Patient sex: M
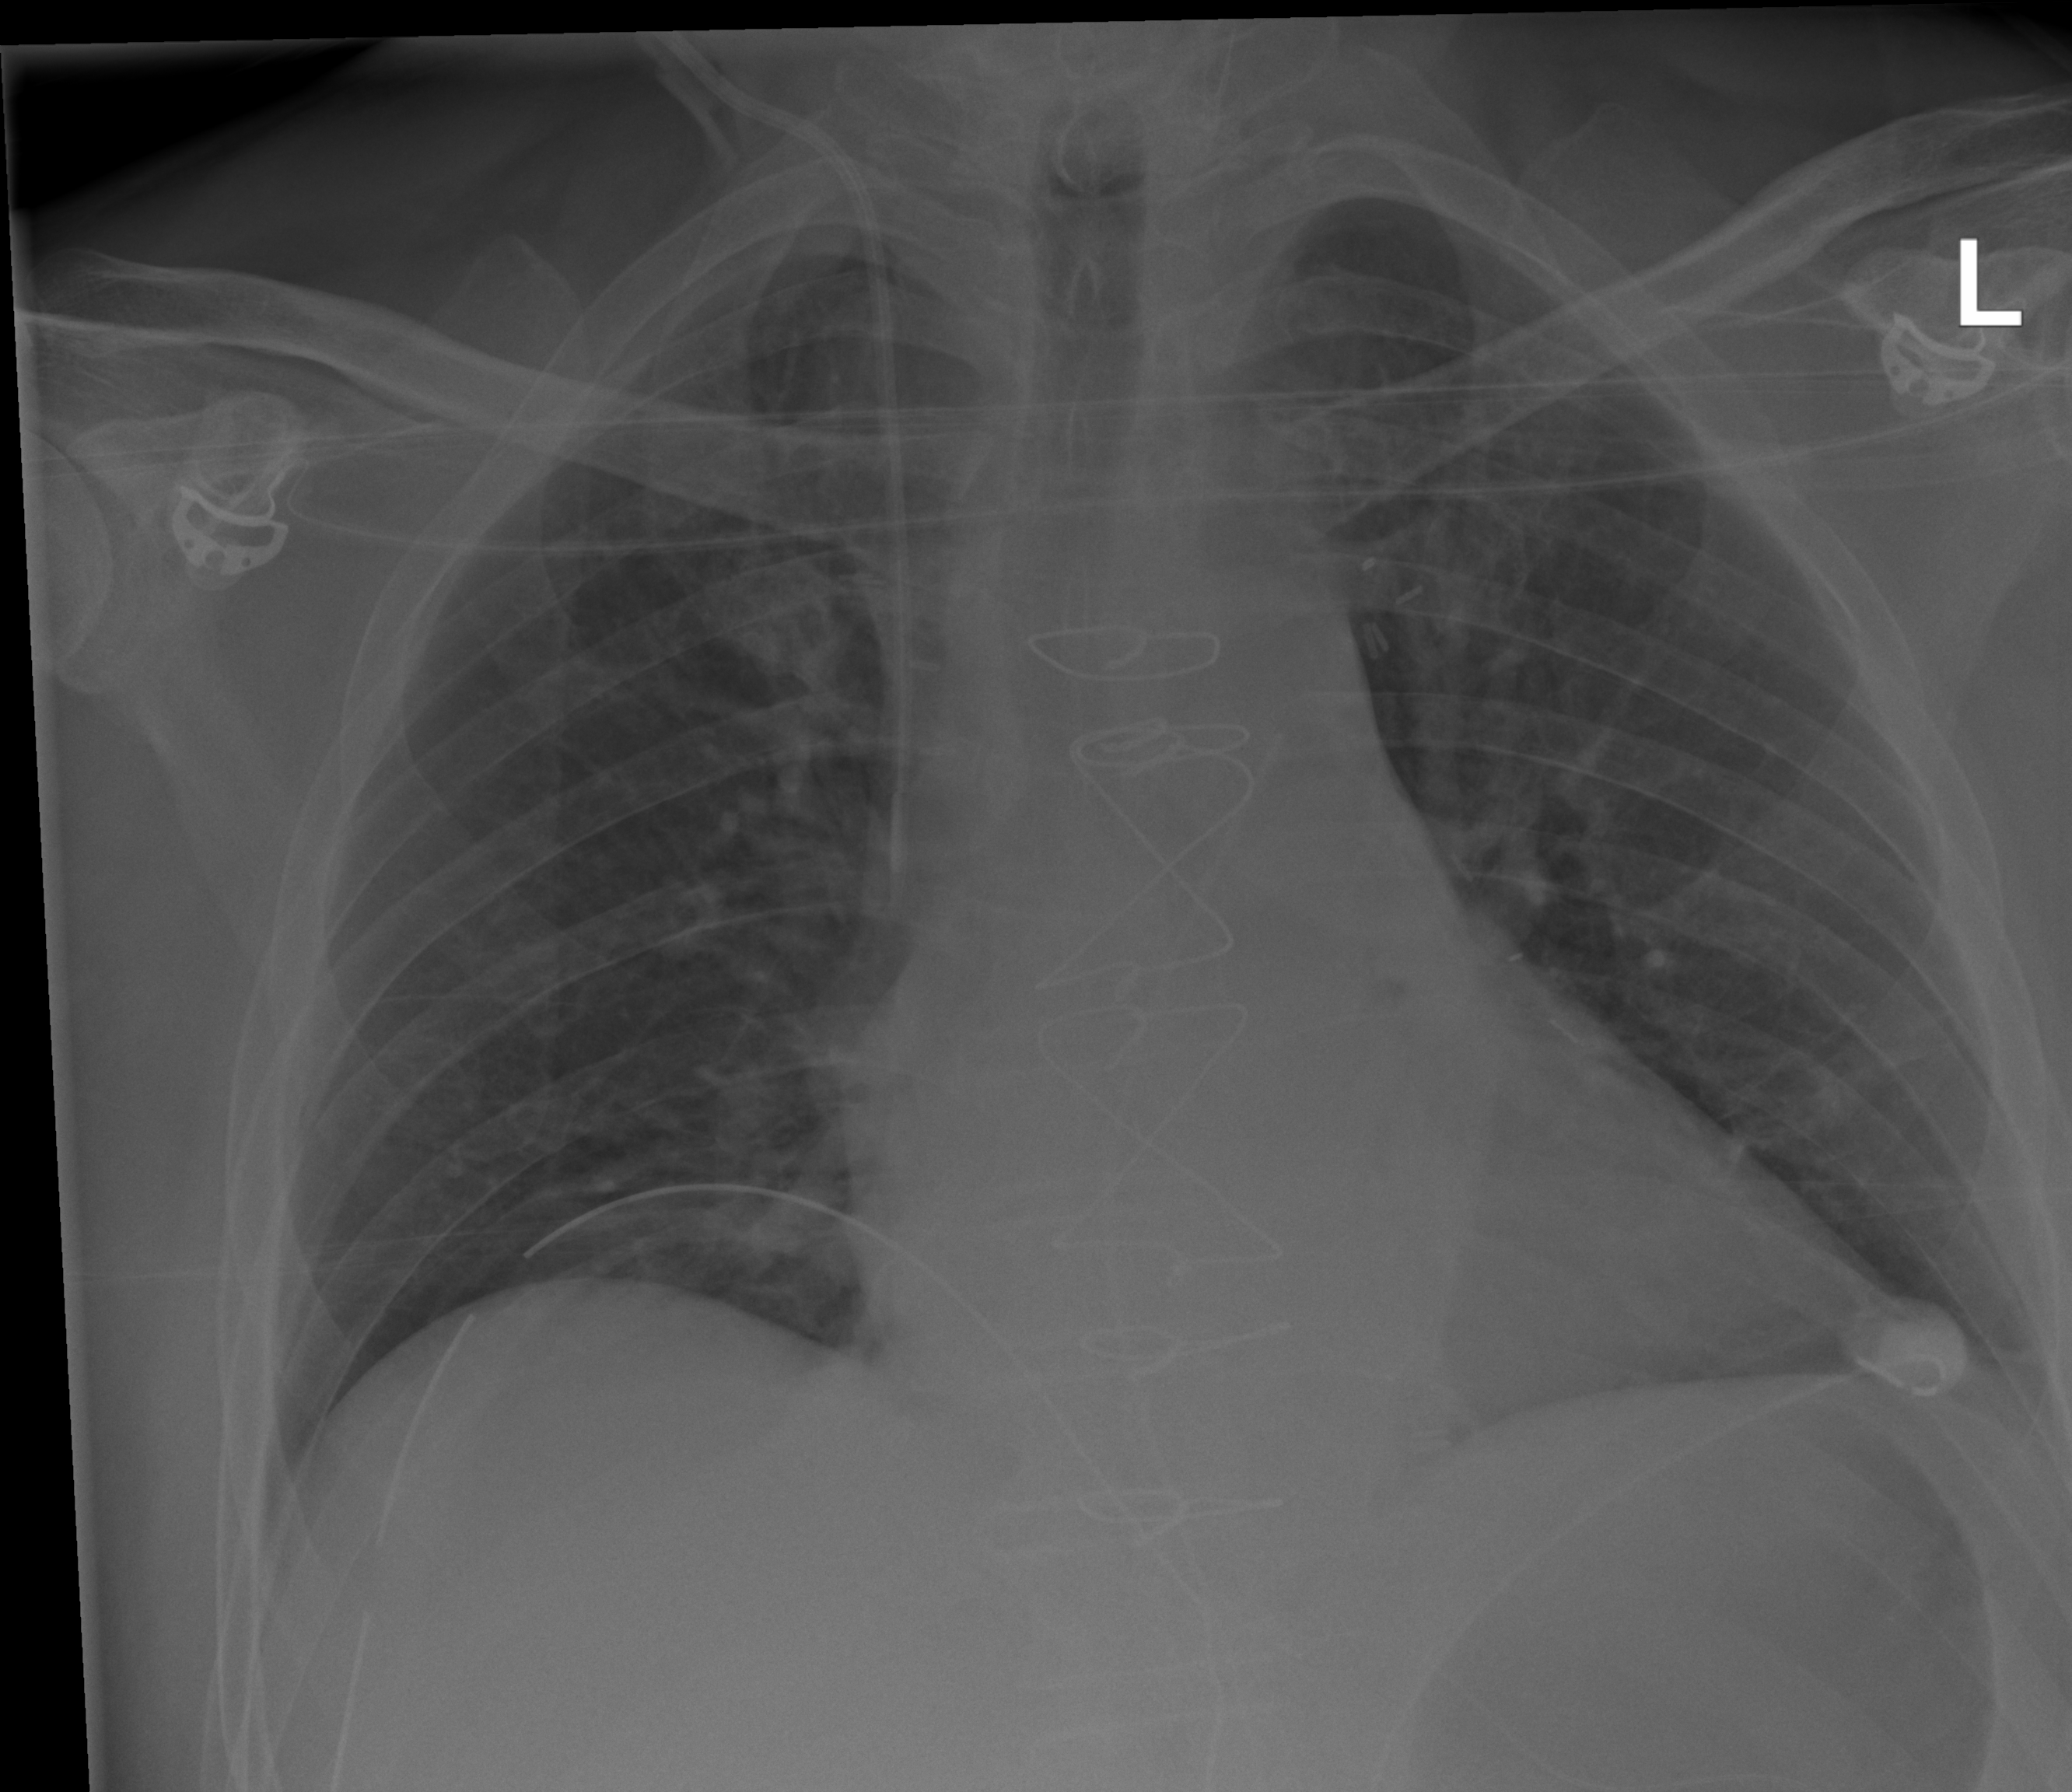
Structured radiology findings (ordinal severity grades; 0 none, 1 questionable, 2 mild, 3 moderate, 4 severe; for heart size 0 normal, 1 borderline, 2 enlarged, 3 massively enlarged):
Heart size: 2
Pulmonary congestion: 2
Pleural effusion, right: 0
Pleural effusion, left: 0
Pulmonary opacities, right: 0
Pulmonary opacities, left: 0
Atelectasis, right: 0
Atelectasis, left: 2